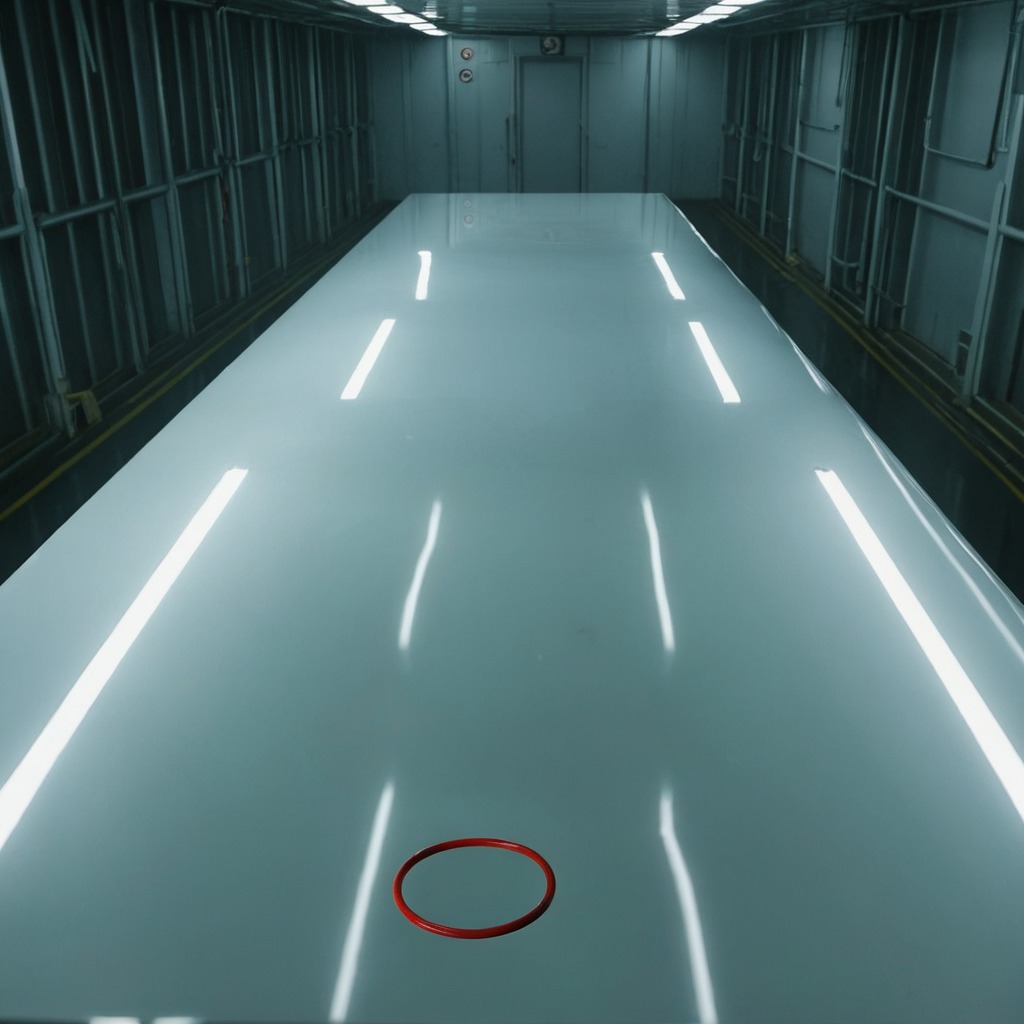
A rubber O-ring is lying on a high-gloss table in a ship maintenance bay industrial lighting.